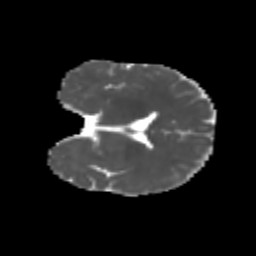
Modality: MD
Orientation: coronal
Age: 6
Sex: male
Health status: healthy